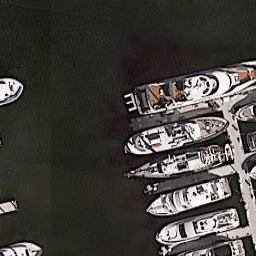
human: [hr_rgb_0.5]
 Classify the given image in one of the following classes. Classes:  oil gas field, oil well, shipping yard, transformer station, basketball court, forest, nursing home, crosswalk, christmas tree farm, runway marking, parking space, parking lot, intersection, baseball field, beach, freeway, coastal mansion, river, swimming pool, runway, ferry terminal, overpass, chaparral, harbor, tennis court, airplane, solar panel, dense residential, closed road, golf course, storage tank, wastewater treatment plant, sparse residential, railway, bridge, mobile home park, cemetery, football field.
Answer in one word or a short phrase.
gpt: harbor